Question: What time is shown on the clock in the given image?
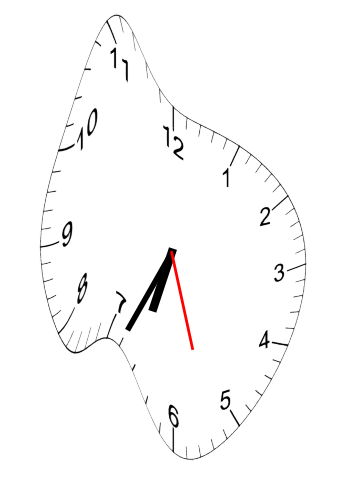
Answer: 06:34:27